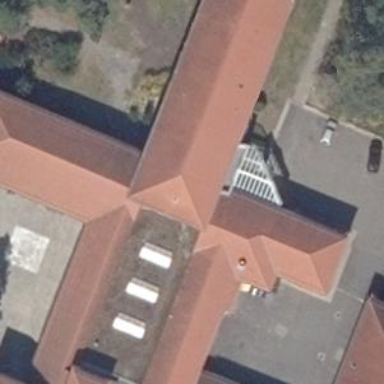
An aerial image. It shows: Part of building.